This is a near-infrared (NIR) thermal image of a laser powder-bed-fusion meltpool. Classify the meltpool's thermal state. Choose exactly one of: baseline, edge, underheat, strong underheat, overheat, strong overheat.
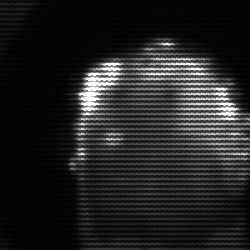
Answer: baseline